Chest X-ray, PA view. Patient: 54 years old, sex F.
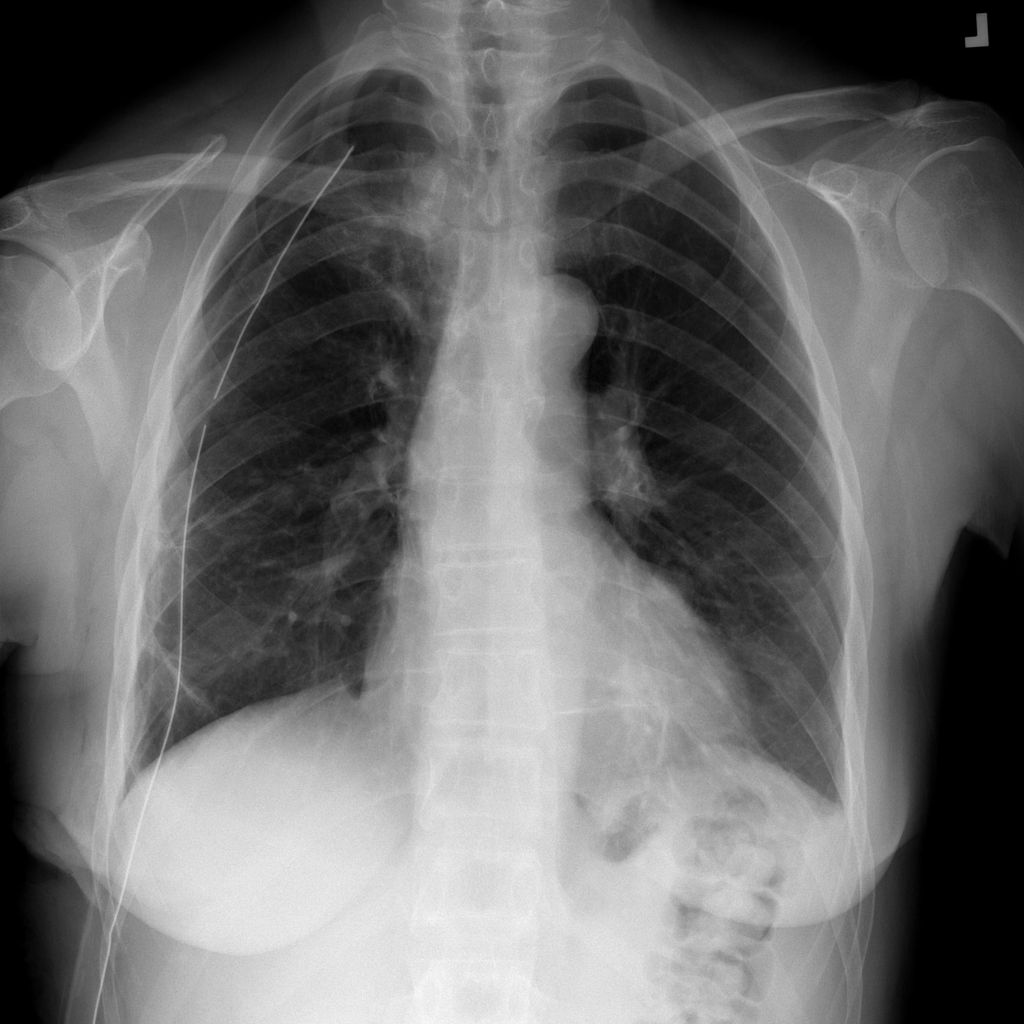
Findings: No Finding